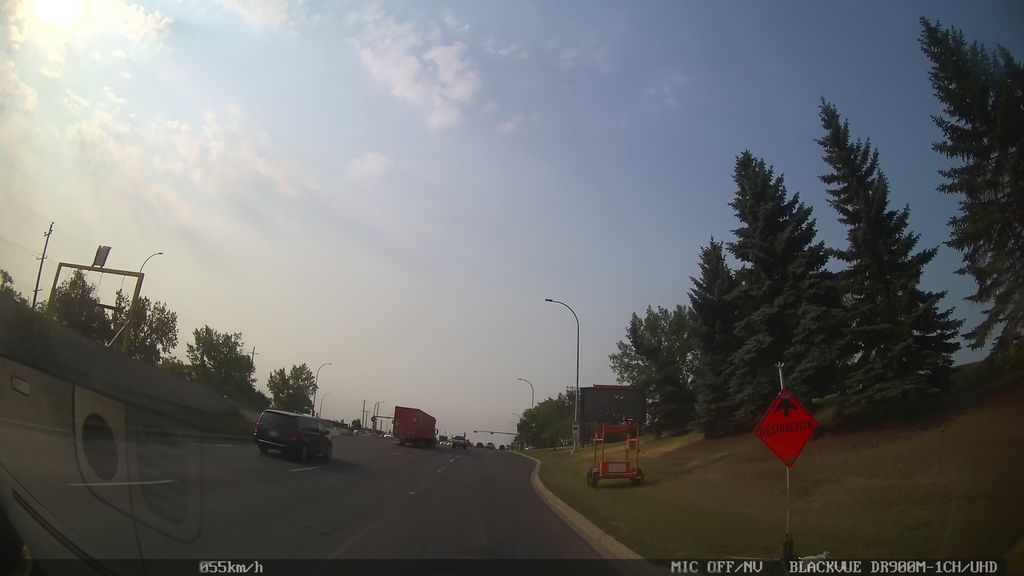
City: edmonton